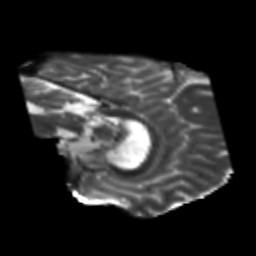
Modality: T2w
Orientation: sagittal
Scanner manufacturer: siemens
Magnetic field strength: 3 T
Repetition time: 6.8 s
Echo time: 0.093 s